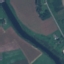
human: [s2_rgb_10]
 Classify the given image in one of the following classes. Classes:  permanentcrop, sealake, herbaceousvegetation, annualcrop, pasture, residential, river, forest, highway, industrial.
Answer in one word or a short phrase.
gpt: River